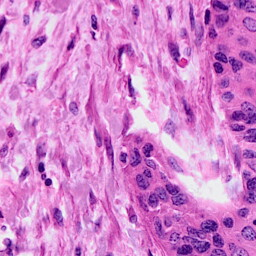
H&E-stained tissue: Cervix